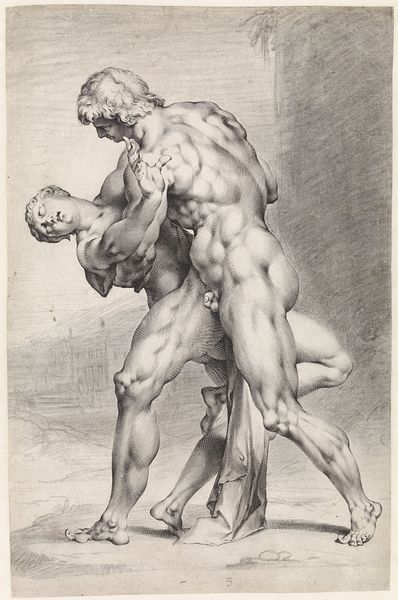
Titel: Roof van een Sabijnse vrouw, zijaanzicht
Künstler: Jan Harmensz. Muller
Standort: Amsterdam
Institution: Rijksmuseum
Schlagwörter: akt, kampf, kopf, mann, nackt, fenster, frau, geste, männer, haus, wand, arm, gesicht, signatur, boden, paar, locken, beine, füße, mauer, kraft, muskeln, stufen, bauch, geschlecht, abwehr, ringen, hoden, wehren, ringer, po